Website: crate-barrel
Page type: account-selection
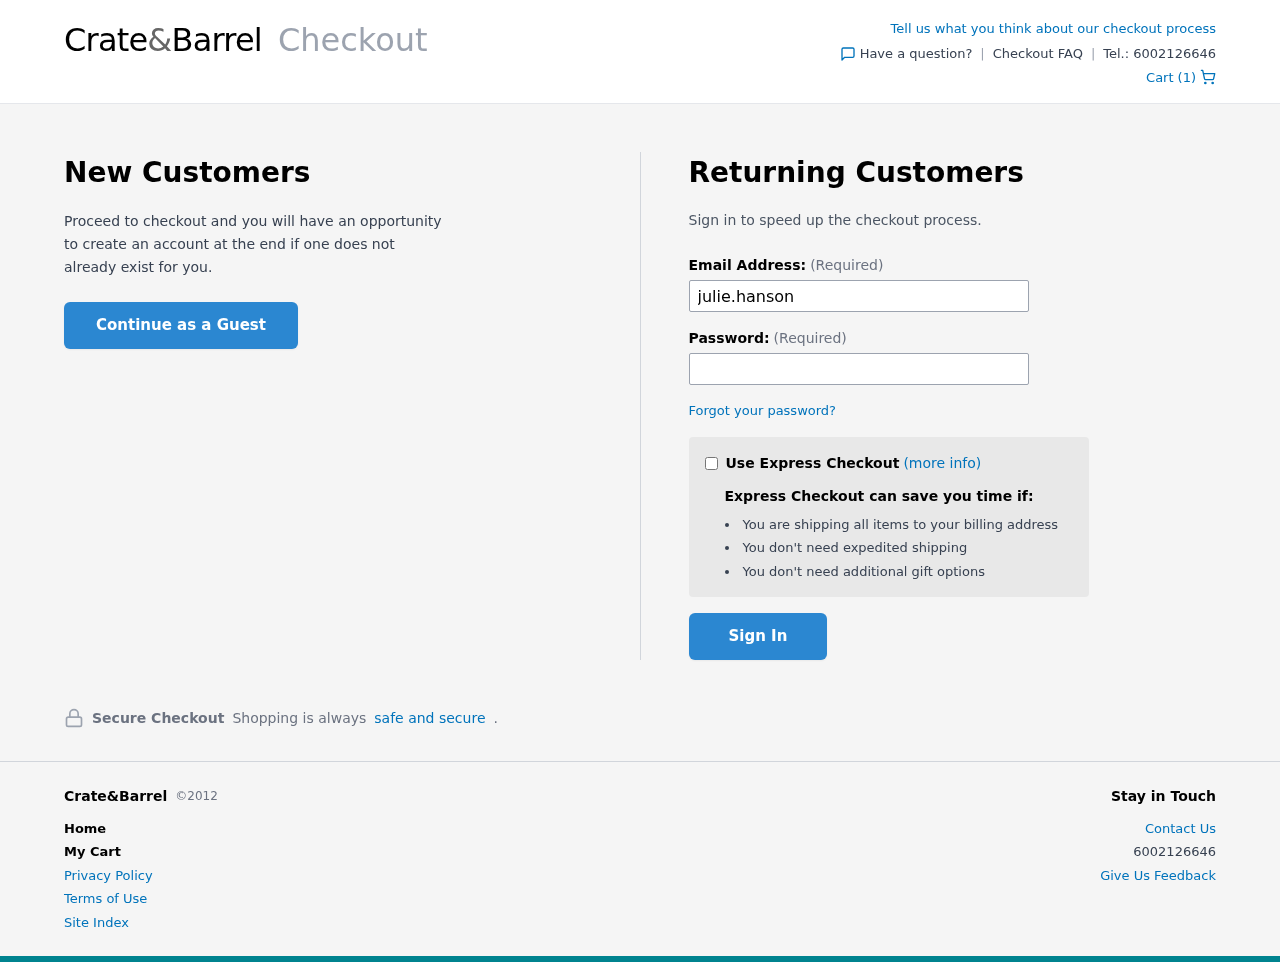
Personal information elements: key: PII_EMAIL
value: julie.hanson@yahoo.com
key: PII_PHONE
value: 6002126646
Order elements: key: ORDER_NUM_ITEMS
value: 1